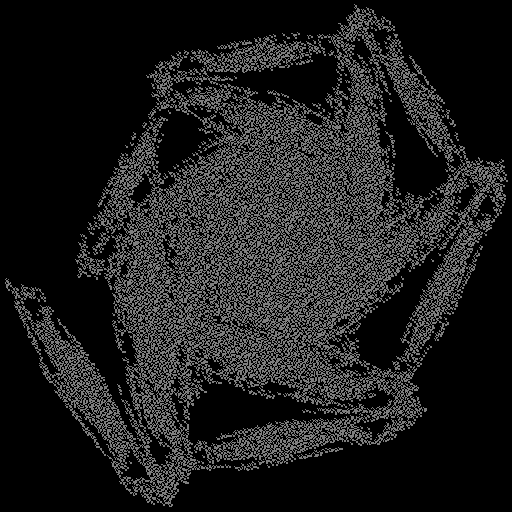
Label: morningglory